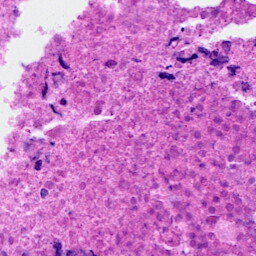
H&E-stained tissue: Breast